Question: I want to play a local video as an intro video, when my app launches. The user should not be able to cancel the video or pause it in any way any idea how I can do that?
'''
import AVKit
import AVFoundation
class GetInfoView: SKScene {
var moviePlayer = AVPlayerViewController()
var player = AVPlayer()
override func didMoveToView(view: SKView) {
player = AVPlayer(URL: NSURL(fileURLWithPath: NSBundle.mainBundle().pathForResource("intro", ofType: "mp4")!))
moviePlayer.showsPlaybackControls = false
moviePlayer.player = player
self.view?.window?.rootViewController?.presentViewController(moviePlayer, animated: false){
moviePlayer.player?.play()
}
}
}
'''
I've tried this, but when it runs 'player = AVPlayer(URL: NSURL(fileURLWithPath: NSBundle.mainBundle().pathForResource("intro", ofType: "mp4")!))' It crashes.
The error:
'''
"fatal error: unexpectedly found nil while unwrapping an Optional value"
'''
I don't know what the problem is, and I did add "intro.mp4" to my build

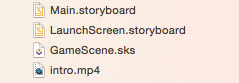
Answer: add your movies project.File Inspector -> Project name -> Targets -> Project Name -> Build Phases -> Copy Bundle Resources -> + button